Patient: sex M, age 48
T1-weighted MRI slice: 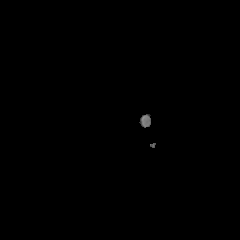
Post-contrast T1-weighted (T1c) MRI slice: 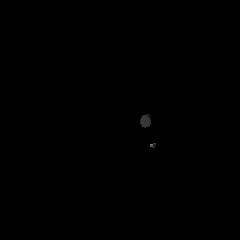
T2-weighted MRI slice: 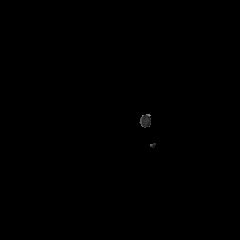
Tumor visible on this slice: no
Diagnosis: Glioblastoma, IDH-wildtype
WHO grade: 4